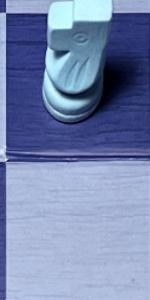
Label: Empty